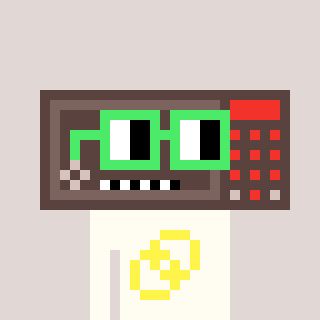
a pixel art character with square light green glasses, a wallsafe-shaped head and a grayscale-colored body on a warm background